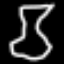
Label: hourglass